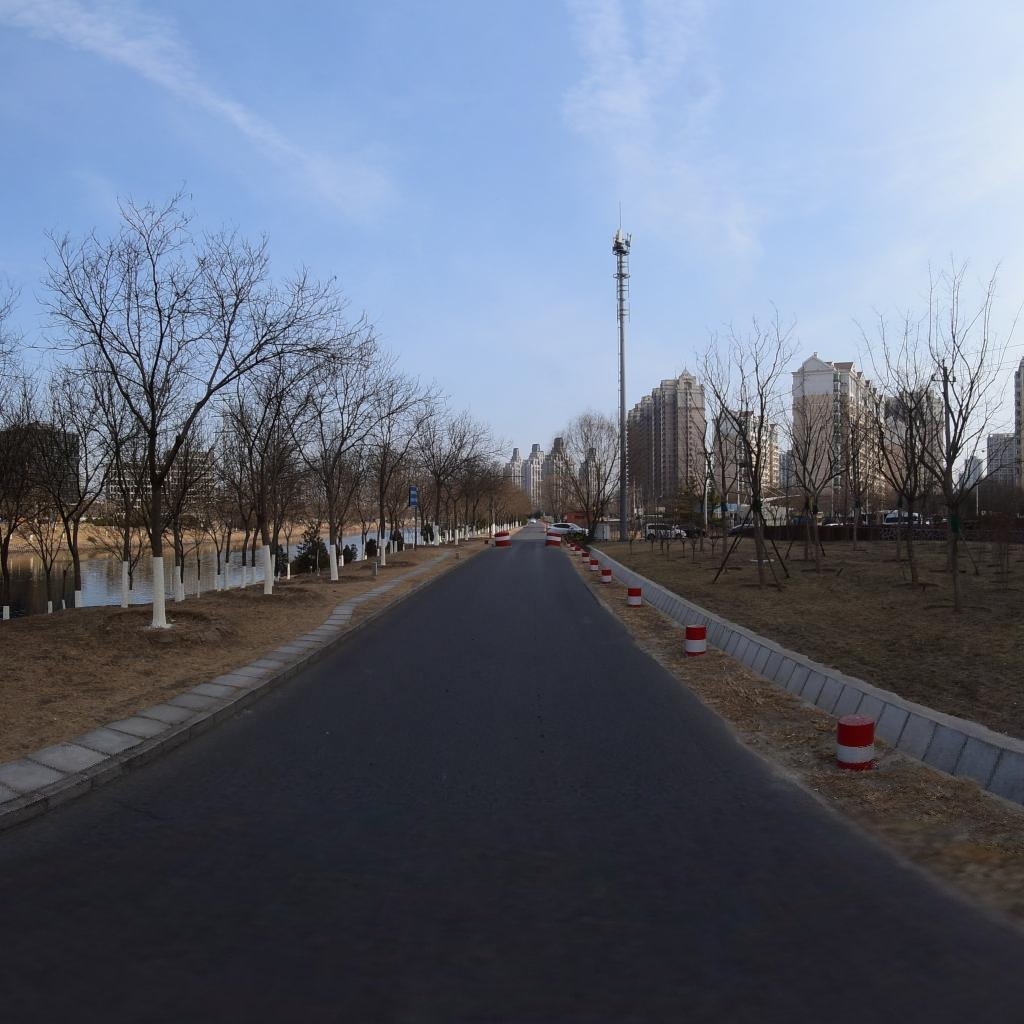
Region: Chaoyang
Road damage annotations: transverse crack